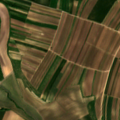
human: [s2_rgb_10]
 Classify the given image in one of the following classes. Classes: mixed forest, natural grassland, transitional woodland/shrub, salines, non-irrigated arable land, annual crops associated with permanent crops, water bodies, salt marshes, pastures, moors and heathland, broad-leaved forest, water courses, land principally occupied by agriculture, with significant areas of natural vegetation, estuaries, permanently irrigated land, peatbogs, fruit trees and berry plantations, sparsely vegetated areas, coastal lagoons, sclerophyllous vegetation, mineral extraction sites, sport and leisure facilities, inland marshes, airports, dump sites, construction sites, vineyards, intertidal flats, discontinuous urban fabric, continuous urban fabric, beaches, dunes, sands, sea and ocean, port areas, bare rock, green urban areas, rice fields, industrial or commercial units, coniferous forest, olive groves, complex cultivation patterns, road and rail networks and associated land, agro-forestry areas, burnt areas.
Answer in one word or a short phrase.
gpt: non-irrigated arable land, vineyards, land principally occupied by agriculture, with significant areas of natural vegetation